The image is a wavelet scalogram (time versus scale/frequency) of a rolling-element bearing's vibration signal. Classify the bearing condition as one of: normal, inner_race, outer_race, ball.
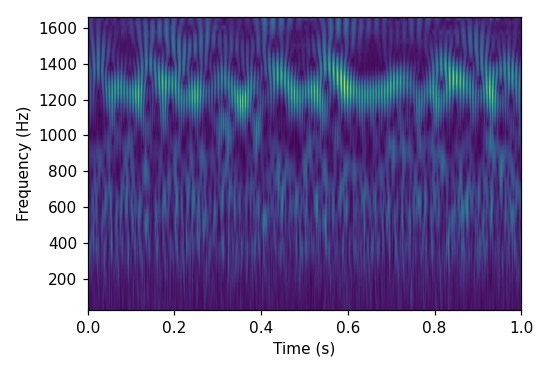
Answer: outer_race